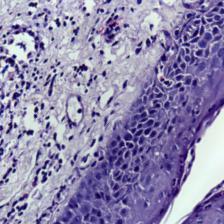
Diagnosis: Normal